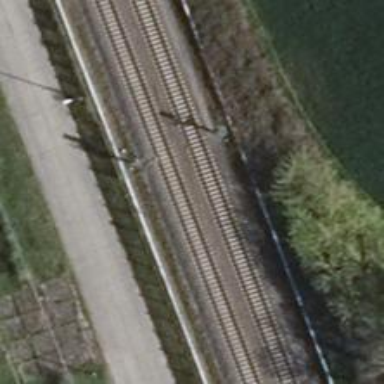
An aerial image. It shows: Light railway signal with light crossing form.